Question: I have the following bash script to be executed on a GUI via 'QPushButton':
'''
#!/bin/bash
rostopic echo -b test_LaserScan_PointCloud2_test2.bag -p /scan > test_landing_test_2.csv
rostopic echo -b test_LaserScan_PointCloud2_test2.bag -p /velodyne_points > vel_test_2.csv
'''
The script will go through each file and extract the related '.csv'. The process is heavy and it takes a little bit. is that there is no way to know how long it takes unless I put a 'QProgressBar', but I don't know how properly link the execution of the 'QProcess' and the advancement of the 'QProgressBar' correctly.

As of now the extraction happens successfully but the 'QProgressBar' is not moving from 0.
Below I created a minimal verifiable example and for completeness the source code can be found here:
'''
#include <QMainWindow>
#include <QProcess>
QT_BEGIN_NAMESPACE
namespace Ui { class MainWindow; }
QT_END_NAMESPACE
class MainWindow : public QMainWindow
{
Q_OBJECT
Q_PROPERTY(float progress READ progress NOTIFY progressChanged)
Q_PROPERTY(bool running READ running NOTIFY runningChanged)
Q_PROPERTY(bool finished READ finished NOTIFY finishedChanged)
public:
MainWindow(QWidget *parent = nullptr);
~MainWindow();
float progress();
bool running();
bool finished();
public Q_SLOTS:
void startComputation();
void finishComputation();
void updateProgress(int value);
signals:
void progressChanged();
void runningChanged();
void finishedChanged();
private slots:
void on_executeBtn_clicked();
private:
Ui::MainWindow *ui;
QProcess *executeBash;
bool m_running = false;
int m_progressValue = 0;
bool m_finished = false;
};
'''
'''
MainWindow::MainWindow(QWidget *parent)
: QMainWindow(parent)
, ui(new Ui::MainWindow)
{
ui->setupUi(this);
this->executeBash = new QProcess(this);
this->executeBash->setProcessChannelMode(QProcess::MergedChannels);
/*connect(this->executeBash, &QProcess::readyReadStandardOutput, [script = this->executeBash](){
qDebug() << "[EXEC] DATA: " << script->readAll();
});*/
connect(this->executeBash, QOverload<int, QProcess::ExitStatus>::of(&QProcess::finished),
<URL>{
qDebug() << "[EXEC] FINISHED: " << exitCode << exitStatus;
if(script->bytesAvailable() > 0)qDebug() << "[EXEC] buffered DATA:" << script->readAll();
});
connect(this->executeBash, &QProcess::errorOccurred, <URL>{
qDebug() << "[EXEC] error on execution: " << error << script->errorString();
});
connect(this->executeBash, &QProcess::readyReadStandardOutput, [this, script = this->executeBash](){
QString s = QString::fromUtf8(script->readAll());
qDebug() << "[EXEC] DATA: " << s;
auto match = QRegularExpression("Stage (\d+)/(\d+): (.*)").match(s);
if (match.hasMatch()) {
int x = match.captured(1).toInt();
int y = match.captured(2).toInt();
QString stage_info = match.captured(3);
qDebug() << "x = " << x;
qDebug() << "y = " << y;
qDebug() << "info = " << stage_info;
this->updateProgress(x * 100 / y);
}
});
// Initialization of the progressbar
m_running = false;
emit runningChanged();
m_finished = false;
emit finishedChanged();
updateProgress(0);
}
MainWindow::~MainWindow()
{
delete ui;
}
// ProgressBag loading depending on the workload of the .sh file
float MainWindow::progress()
{
return m_progressValue;
}
bool MainWindow::running()
{
return m_running;
}
bool MainWindow::finished()
{
return m_finished;
}
void MainWindow::startComputation()
{
m_running = true;
emit runningChanged();
updateProgress(100);
}
void MainWindow::finishComputation()
{
m_finished = true;
emit finishedChanged();
m_running = false;
emit runningChanged();
}
void MainWindow::updateProgress(int value)
{
m_progressValue = value;
emit progressChanged();
if (m_progressValue == 100)
finishComputation();
ui->progressBarExecuteScript->setValue(value);
}
void MainWindow::on_executeBtn_clicked()
{
qDebug() << "Button clicked!";
this->executeBash->start(QStringLiteral("/bin/sh"), QStringList() << QStringLiteral("/home/emanuele/catkin_docking_ws/devel/lib/test.sh")); //will start new process without blocking
// right after the execution of the script the QProgressBar will start computing
//ui->progressBarExecuteScript->setValue(executeBash->readAll().toInt());
}
'''
1) After setting up all the necessary points I came across <URL> where the user had the same problem I have now but it was resolved via 'QDir', I am not sure about this solution though.
2) After going through the official documentation I found out about <URL>. I am new to this tool and am having difficulties understanding how to apply it and that is the reason why I created also the minimal verifiable example.
3) I tried to 'setValue' of the progressbar based on the execution of the bash file. Or better its advancement as shown below:
'''
ui->progressBarExecuteScript->setValue(executeBash->readAll().toInt());
'''
I thought that this could have solved the problem but the 'QProgressBar' stays at 0 value and I am not sure why.
4) I consulted the <URL> official documentation but I didn't find anything to help me solve the problem.
Please point to the right direction to solve this issue.
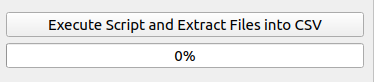
Answer: First, modify the script to output which stage it is currently doing:
'''
#!/bin/bash
set -e
echo "Stage 1/2: Scan"
rostopic echo -b test_LaserScan_PointCloud2_test2.bag -p /scan > test_landing_test_2.csv
echo "Stage 2/2: Velodyne"
rostopic echo -b test_LaserScan_PointCloud2_test2.bag -p /velodyne_points > vel_test_2.csv
'''
I also added 'set -e' to make it stop on the first failed command.
Now, you can look for these "Stage x/y" markers in the output stream and call 'updateProgress' if so.
'''
connect(this->executeBash, &QProcess::readyReadStandardOutput, [this, script = this->executeBash](){
QString s = QString::fromUtf8(script->readAll());
auto match = QRegularExpression("Stage (\d+)/(\d+): (.*)").match(s);
if (match.hasMatch()) {
int x = match.captured(1).toInt();
int y = match.captured(2).toInt();
QString stage_info = match.captured(3);
this->updateProgress(x * 100 / y);
}
});
'''